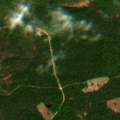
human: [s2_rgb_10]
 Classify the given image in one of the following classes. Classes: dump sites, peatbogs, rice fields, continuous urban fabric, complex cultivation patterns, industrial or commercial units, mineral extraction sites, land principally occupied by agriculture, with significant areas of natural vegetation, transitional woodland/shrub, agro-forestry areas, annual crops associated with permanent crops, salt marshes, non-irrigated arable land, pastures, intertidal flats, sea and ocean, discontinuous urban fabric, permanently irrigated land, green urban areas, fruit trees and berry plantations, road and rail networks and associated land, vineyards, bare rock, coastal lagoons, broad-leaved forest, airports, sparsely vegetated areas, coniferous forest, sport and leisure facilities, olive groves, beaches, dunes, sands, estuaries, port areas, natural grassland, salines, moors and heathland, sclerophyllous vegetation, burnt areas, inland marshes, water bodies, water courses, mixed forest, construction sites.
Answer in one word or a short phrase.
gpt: coniferous forest, mixed forest, transitional woodland/shrub